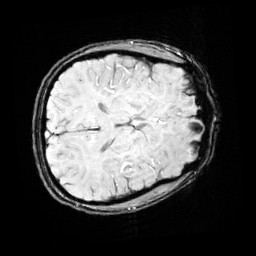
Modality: SWI
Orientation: axial
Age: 13
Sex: male
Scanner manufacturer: siemens
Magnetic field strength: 3 T
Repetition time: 0.027 s
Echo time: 0.02 s